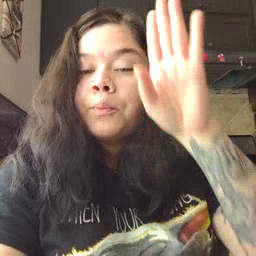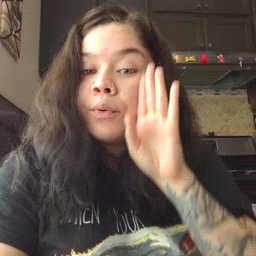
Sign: brown